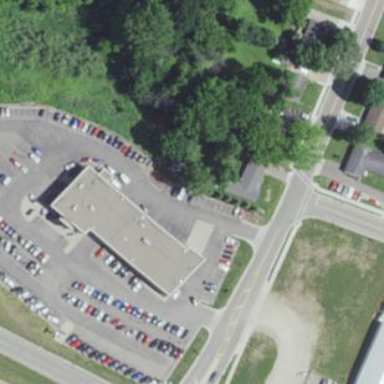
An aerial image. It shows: Car shop building.